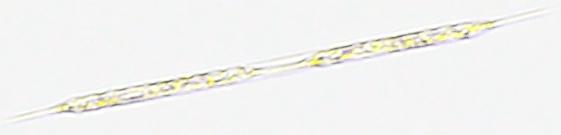
Label: Rhizosolenia